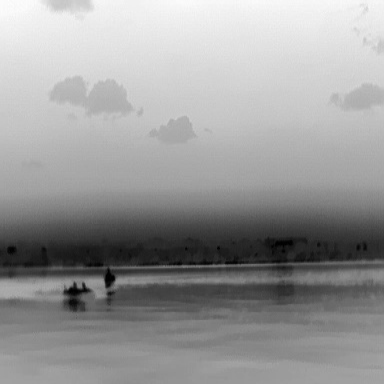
There is a canoe in the infrared image.